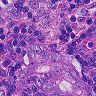
Metastatic tissue present: yes